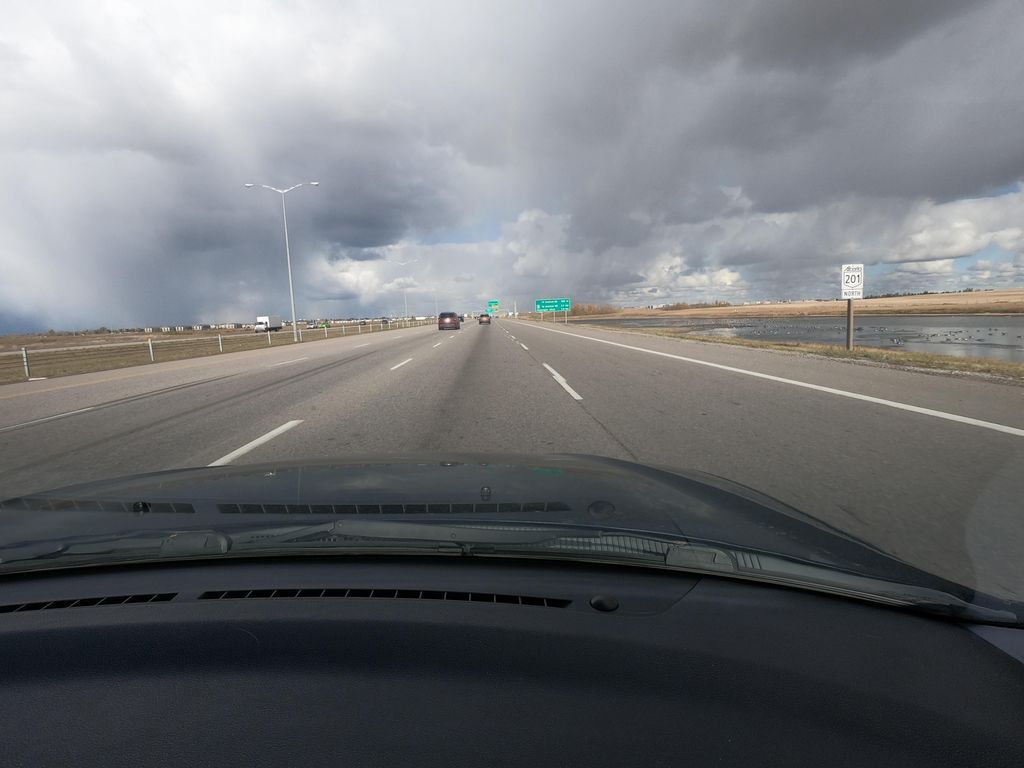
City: calgary